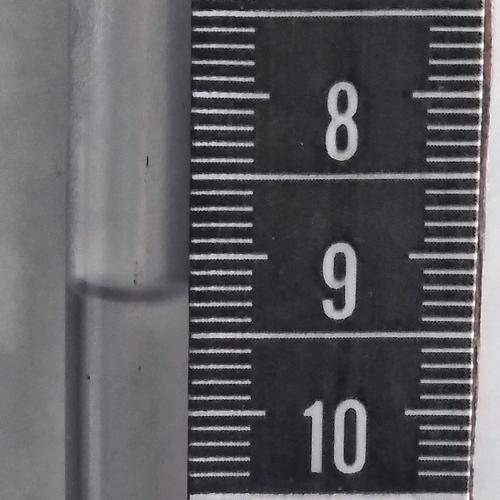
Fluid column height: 9.2 cm